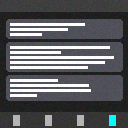
Screen state: on